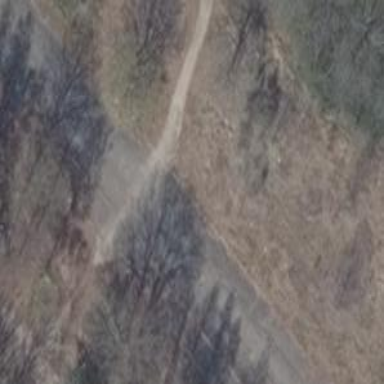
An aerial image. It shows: Concrete service road